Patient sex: F
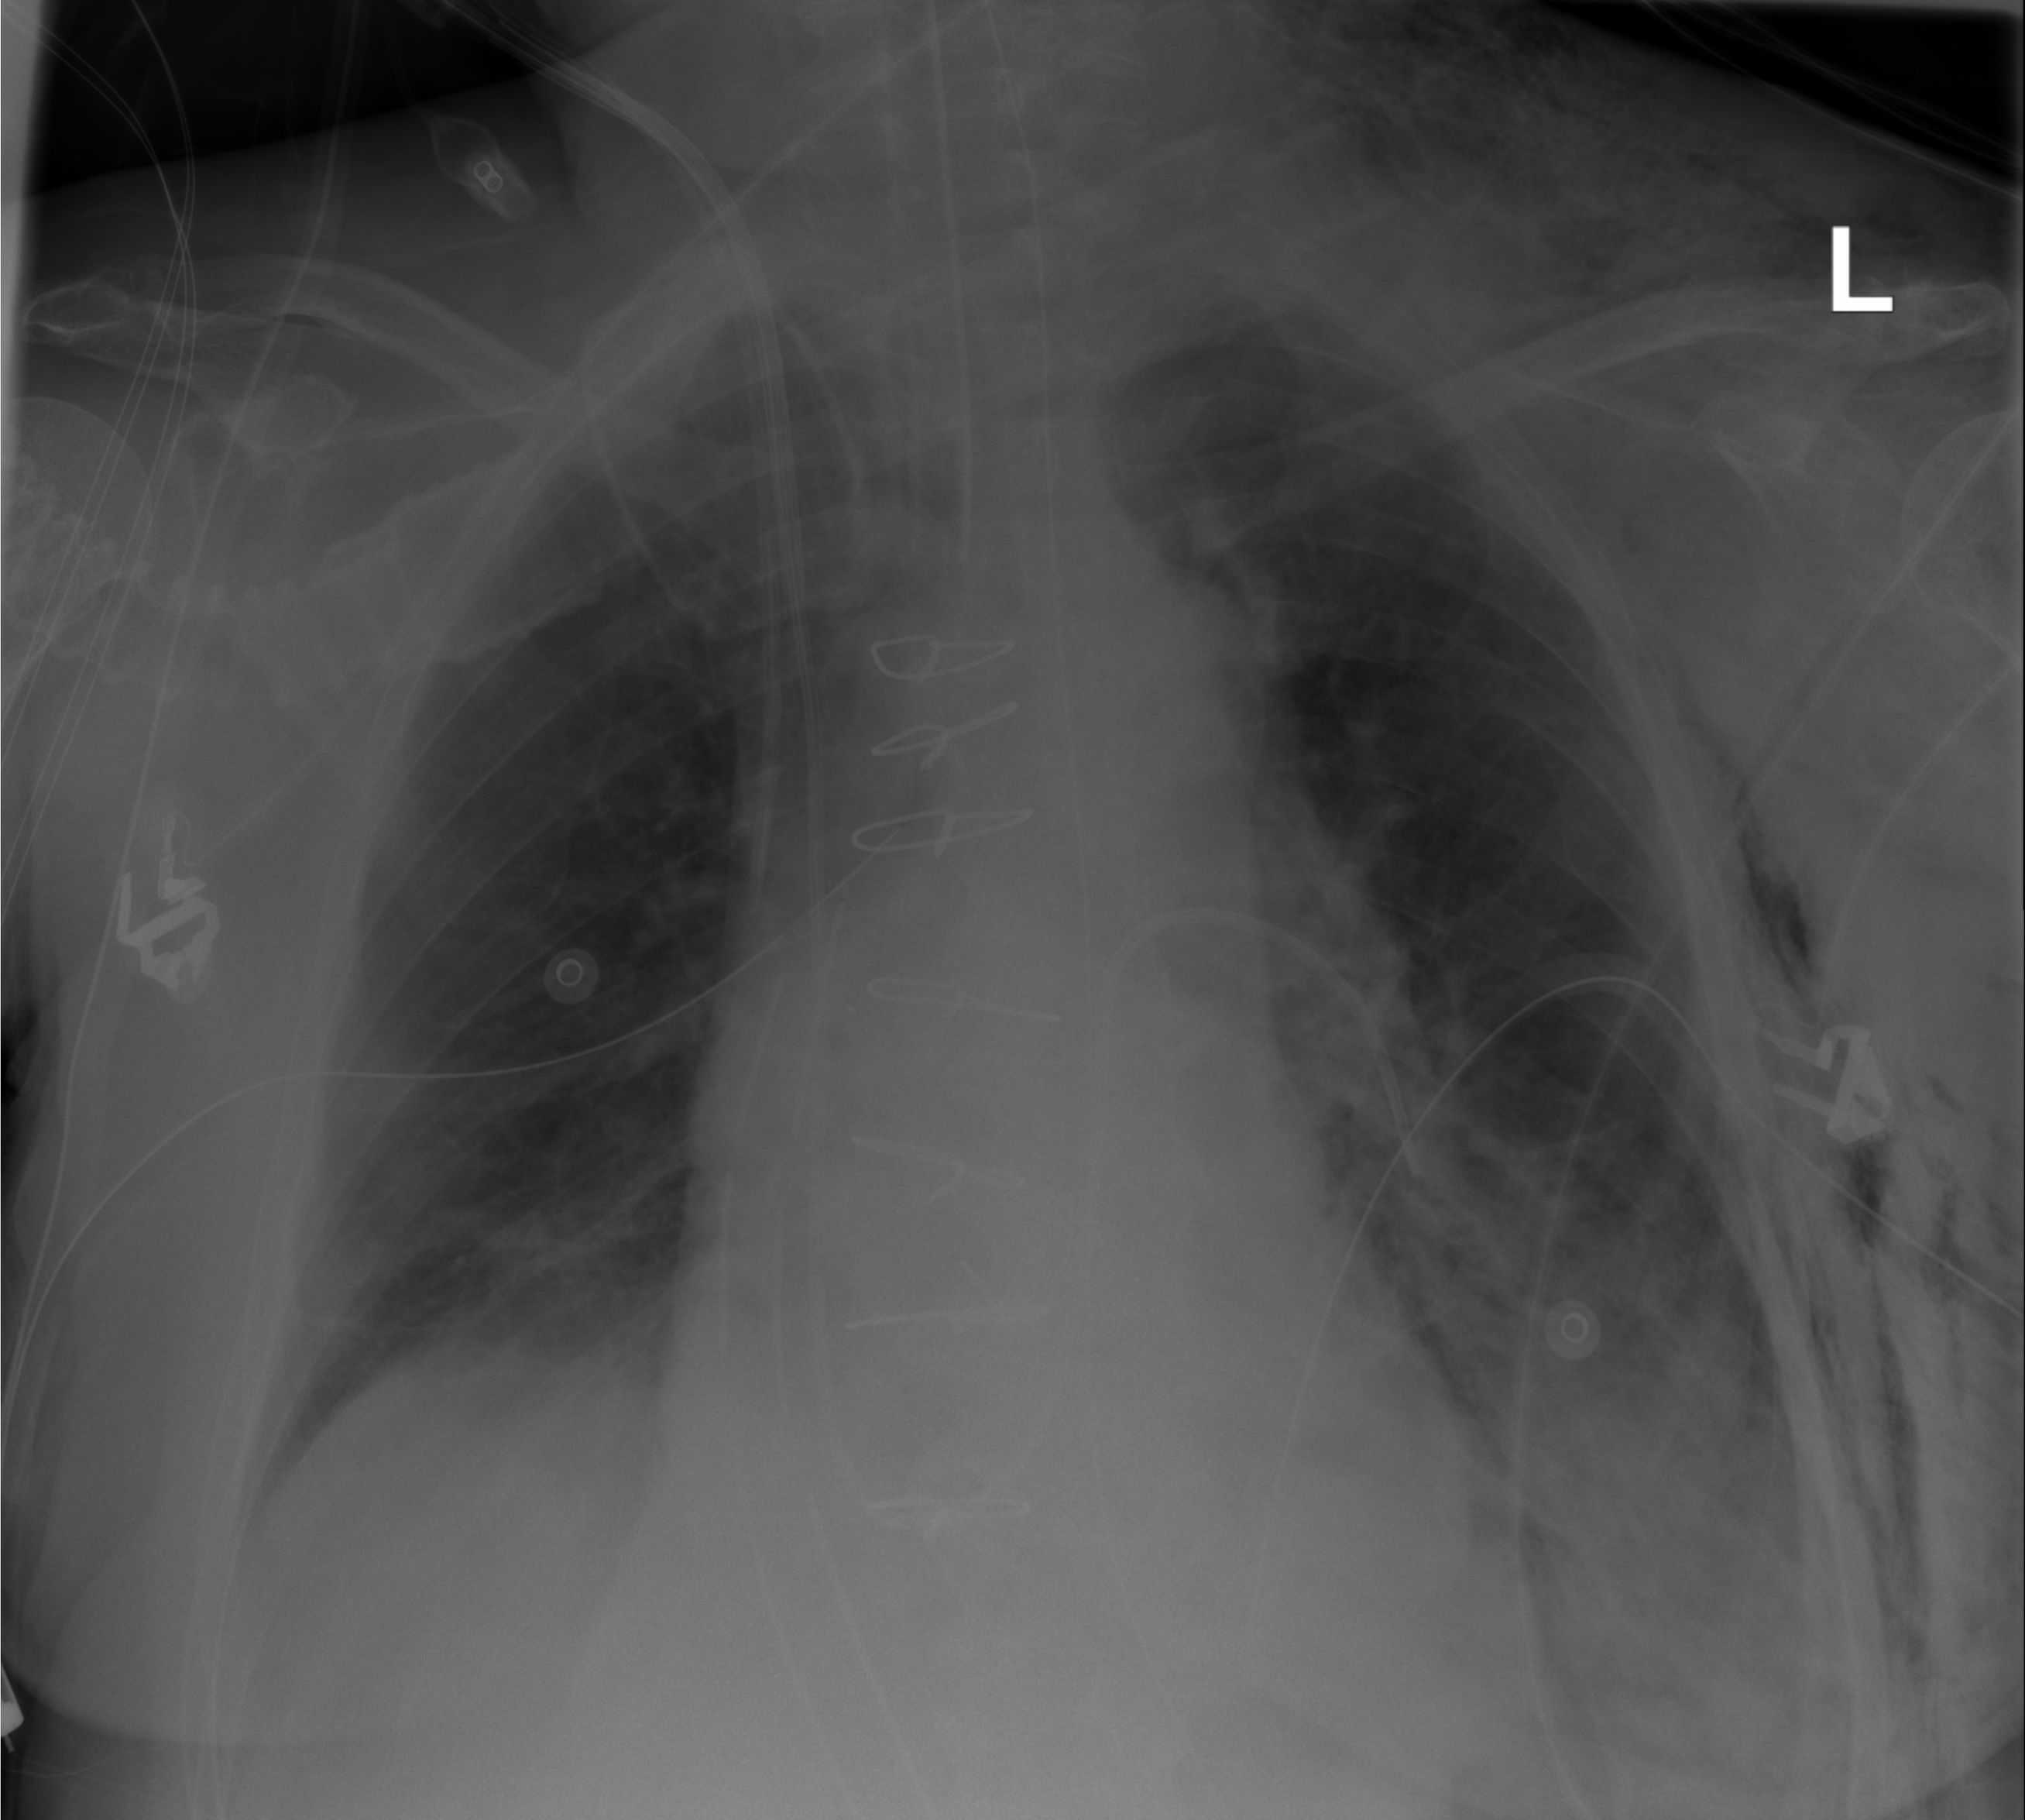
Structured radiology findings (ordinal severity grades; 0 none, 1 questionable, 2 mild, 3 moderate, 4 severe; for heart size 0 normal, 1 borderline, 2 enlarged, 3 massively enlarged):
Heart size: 0
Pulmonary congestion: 0
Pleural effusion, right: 1
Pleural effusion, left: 1
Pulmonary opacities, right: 0
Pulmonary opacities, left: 1
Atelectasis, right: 1
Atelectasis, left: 1